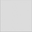
Piece: xx